Question: Is there a way that I can programatically add users to the built-in APEX access control list?

Right now I can click on the "Add User" button and add users one at a time, but I want to add over 1000 users to this list. How can I automate the process to pull the user list from a database table or a text file?
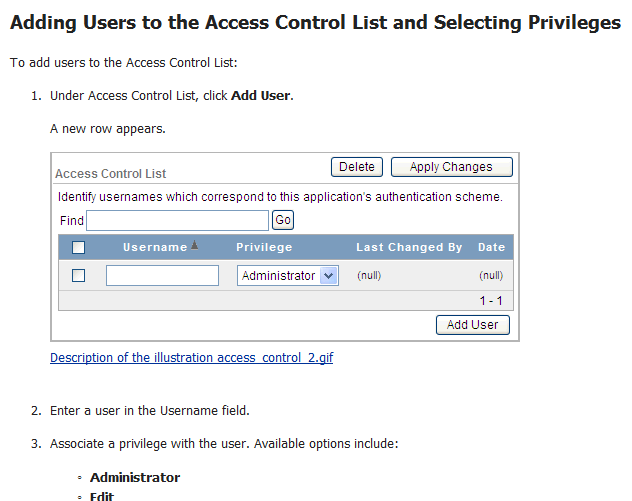
Answer: I had to double check what this ACL page was, as I was quite sure I hadn't seen it before in the administration pages of Apex.
The ACL page is not a page part of the Apex Administration menu, and is user-created. It is a selectable "page type" when creating a new page through the wizard. During the creation wizard, Apex informs the developer of what it will create in order to support this page:

So, 2 tables are created and 3 authorization schemes. I just want to point out again that these tables are simply tables available to you in the parsing schema of the application, and are no apex metadata tables. Hence, you're free to "do with them what you want".
Once the pages and necessary objects have been created you will have to go to the page to find out the exact name of the tables - but chances are big these will be the standard names. Look to the "Processing" part of the page logic and find the Fetch process and MRU process. Inspecting them will show you the correct names.

Thus, it becomes simply a matter of:
'''
INSERT INTO APEX_ACCESS_CONTROL(
ADMIN_USERNAME, ADMIN_PRIVILEGES, SETUP_ID)
VALUES(
'Tom', 'ADMIN', 1
);
'''
Whereby the setup_id is a foreign key going to 'APEX_ACCESS_SETUP'.
You can opt to upload data by providing a sql script with inserts, or upload it through apex with the data workshop, or any other means to get the data into your database.